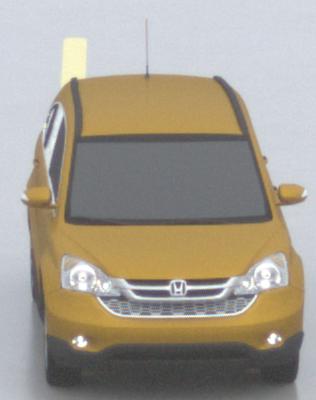
Make: Honda
Model: CR-V
Detailed model: CR-V (III) (04/10 - 10/12)
Model produced from: 2010
Model produced until: 2012
Doors: 5
Color: yellow
Road condition: wet road
Daytime: morning or afternoon
Contrast: low contrast